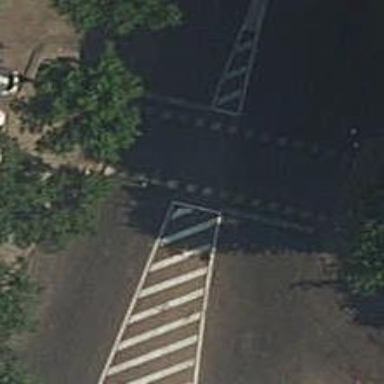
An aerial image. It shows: Crossing with traffic signals.